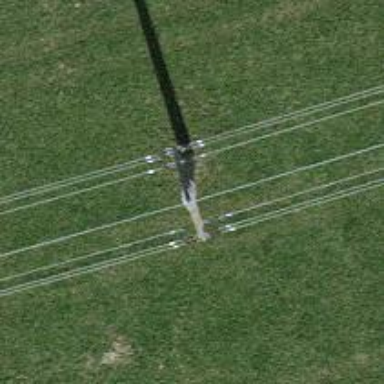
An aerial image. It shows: Concrete power pole.